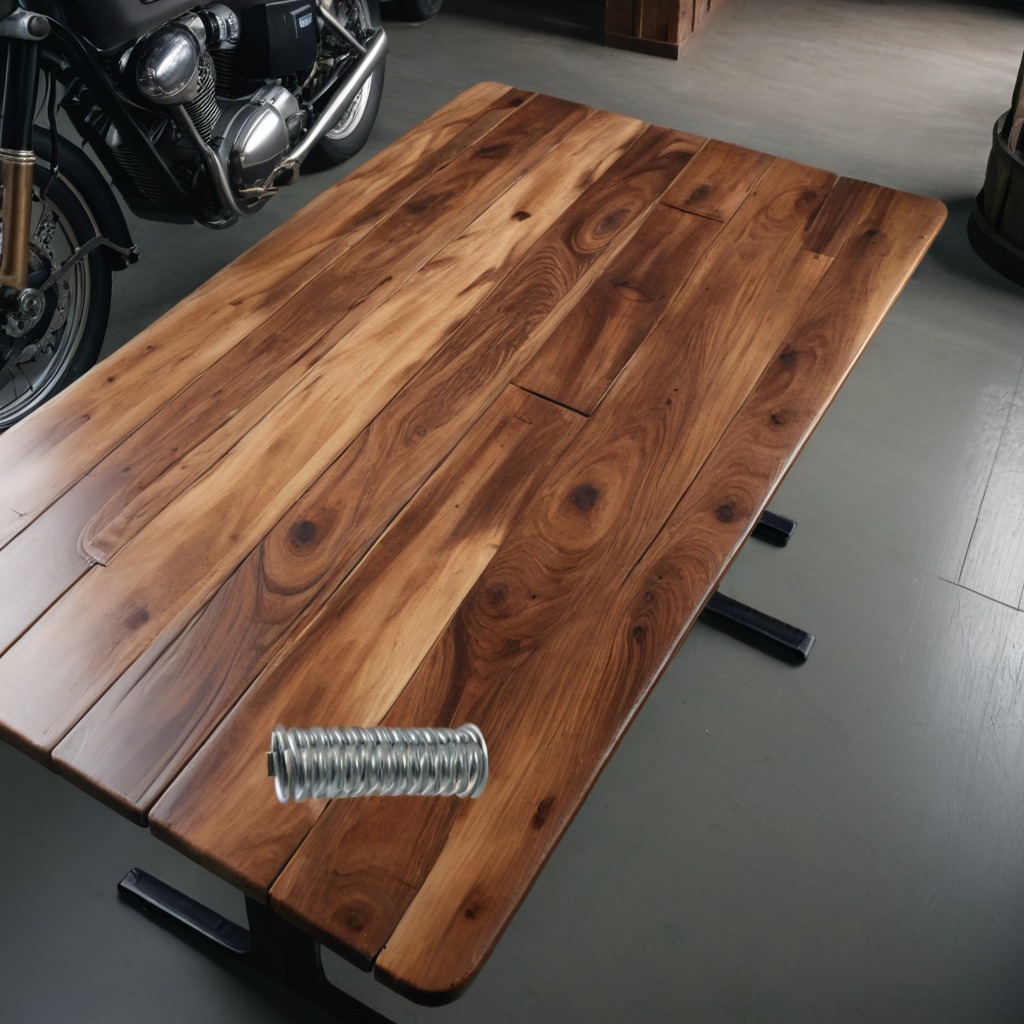
A coiled metal spring is lying on the wooden table in the garage.